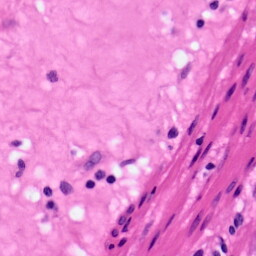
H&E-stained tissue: Pancreatic